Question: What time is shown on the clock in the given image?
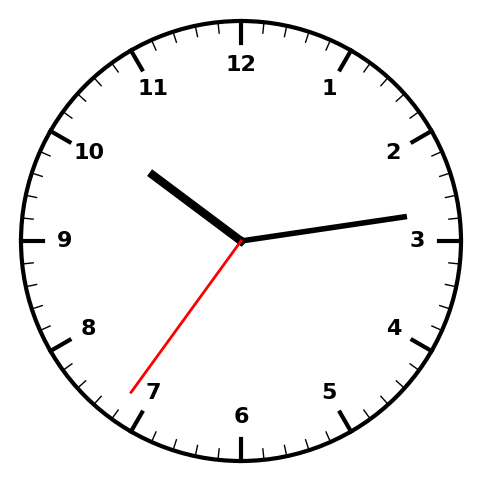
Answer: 10:13:36